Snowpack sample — Buffalo Mountain, Silverthorne, Colorado, USA (2/22/26, 2:02 PM MST)
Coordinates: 39.622, -106.113
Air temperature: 33 °F
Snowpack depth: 63 cm
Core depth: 50 cm
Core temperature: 28.4 °F
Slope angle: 11°, slope face: 116°
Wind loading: low
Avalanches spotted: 0
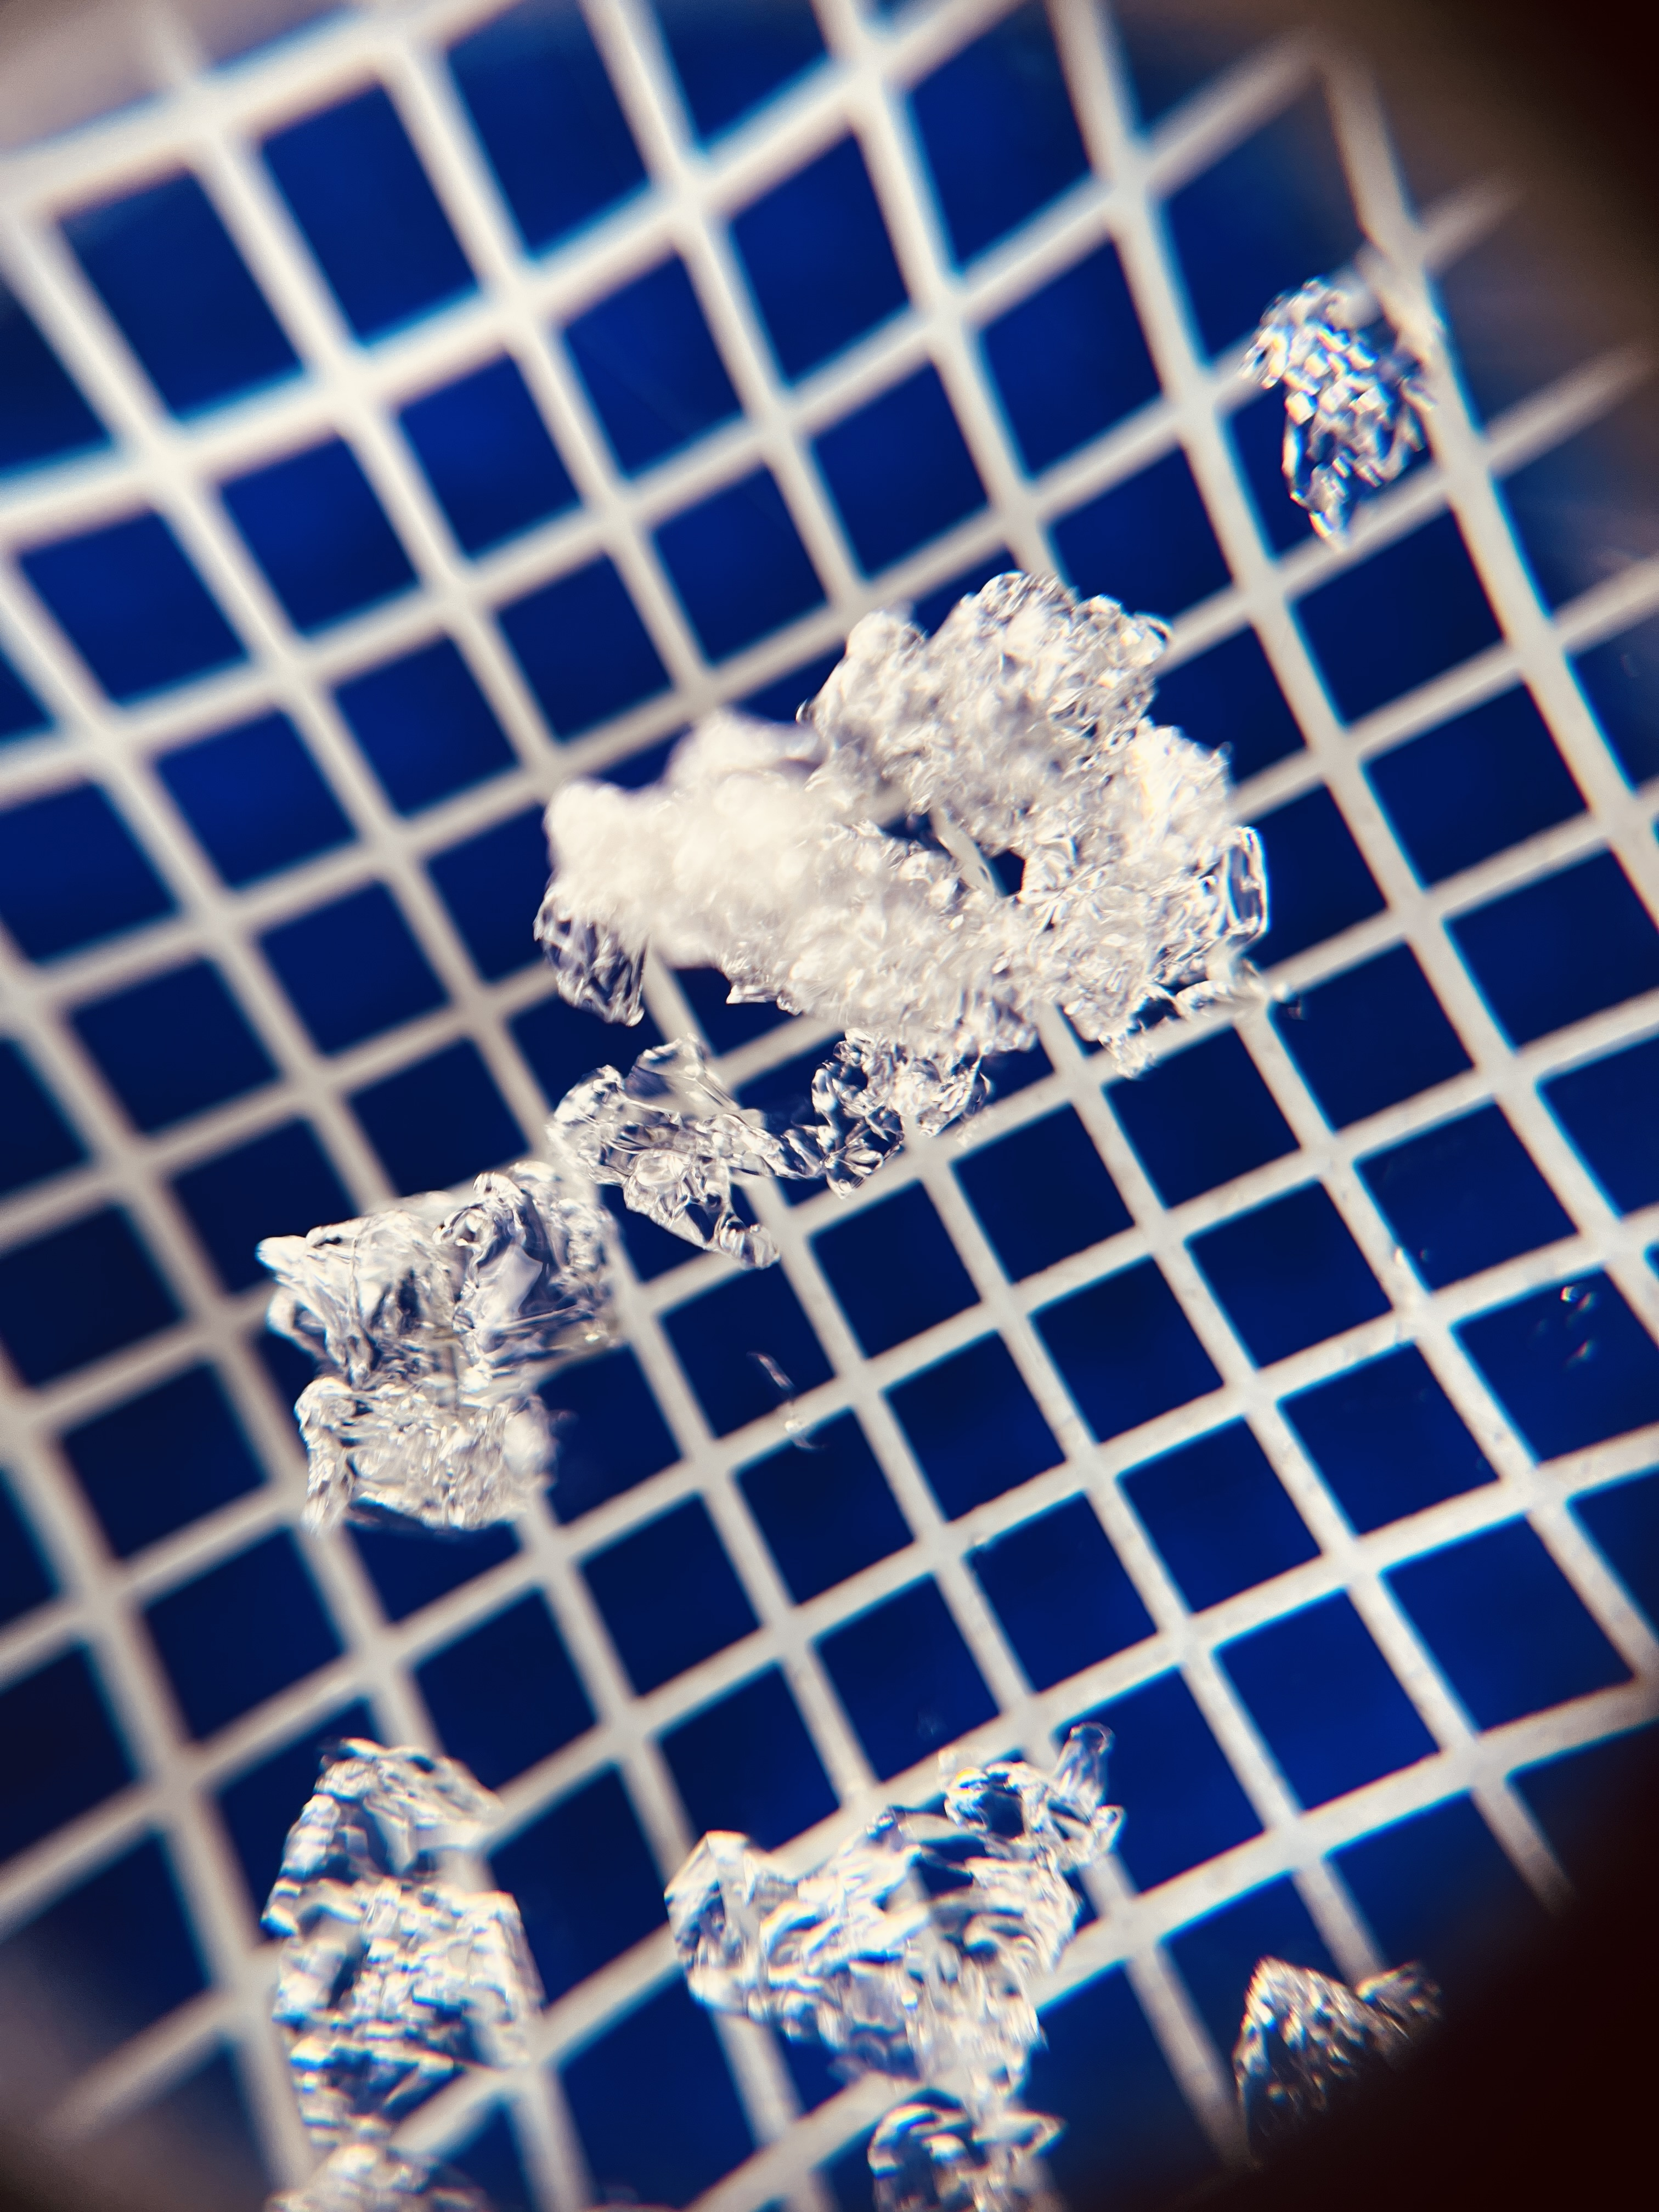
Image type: magnified_profile
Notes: In a firebreak similar to site 1, minimal wind loading with no spotted avalanches (not many faces in view though)